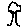
Label: tree